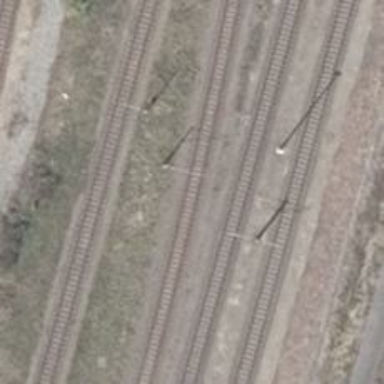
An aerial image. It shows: Rail siding with electrified contact lines.